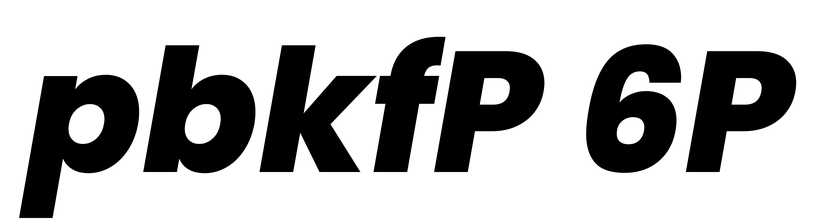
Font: Poppins-ExtraBoldItalic